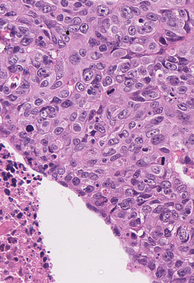
Tumor epithelial tissue: yes
Tumor-associated stroma tissue: no
Normal tissue: no